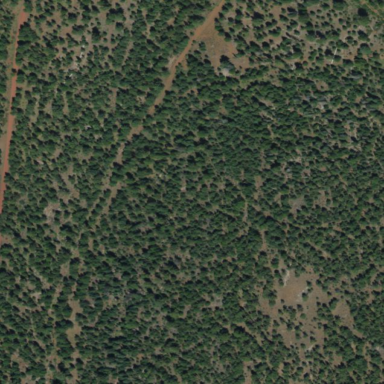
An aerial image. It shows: Forest area.